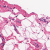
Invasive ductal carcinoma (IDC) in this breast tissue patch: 0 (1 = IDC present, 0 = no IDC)